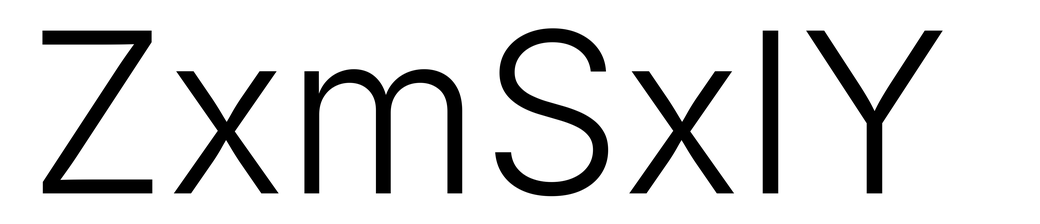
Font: Inter_Light